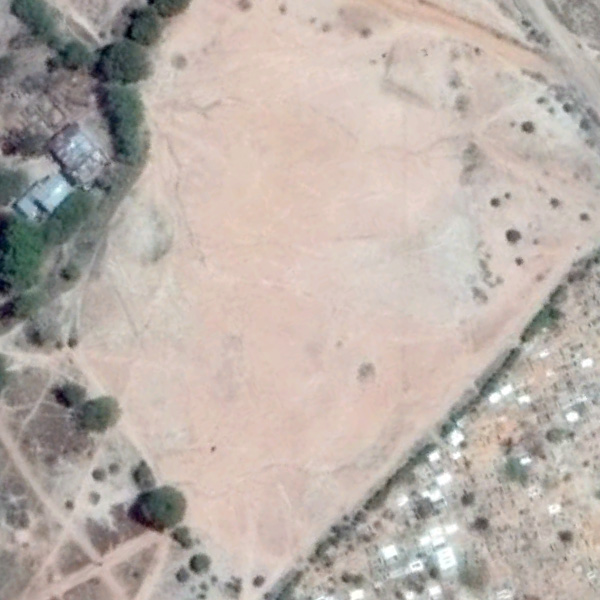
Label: BareLand